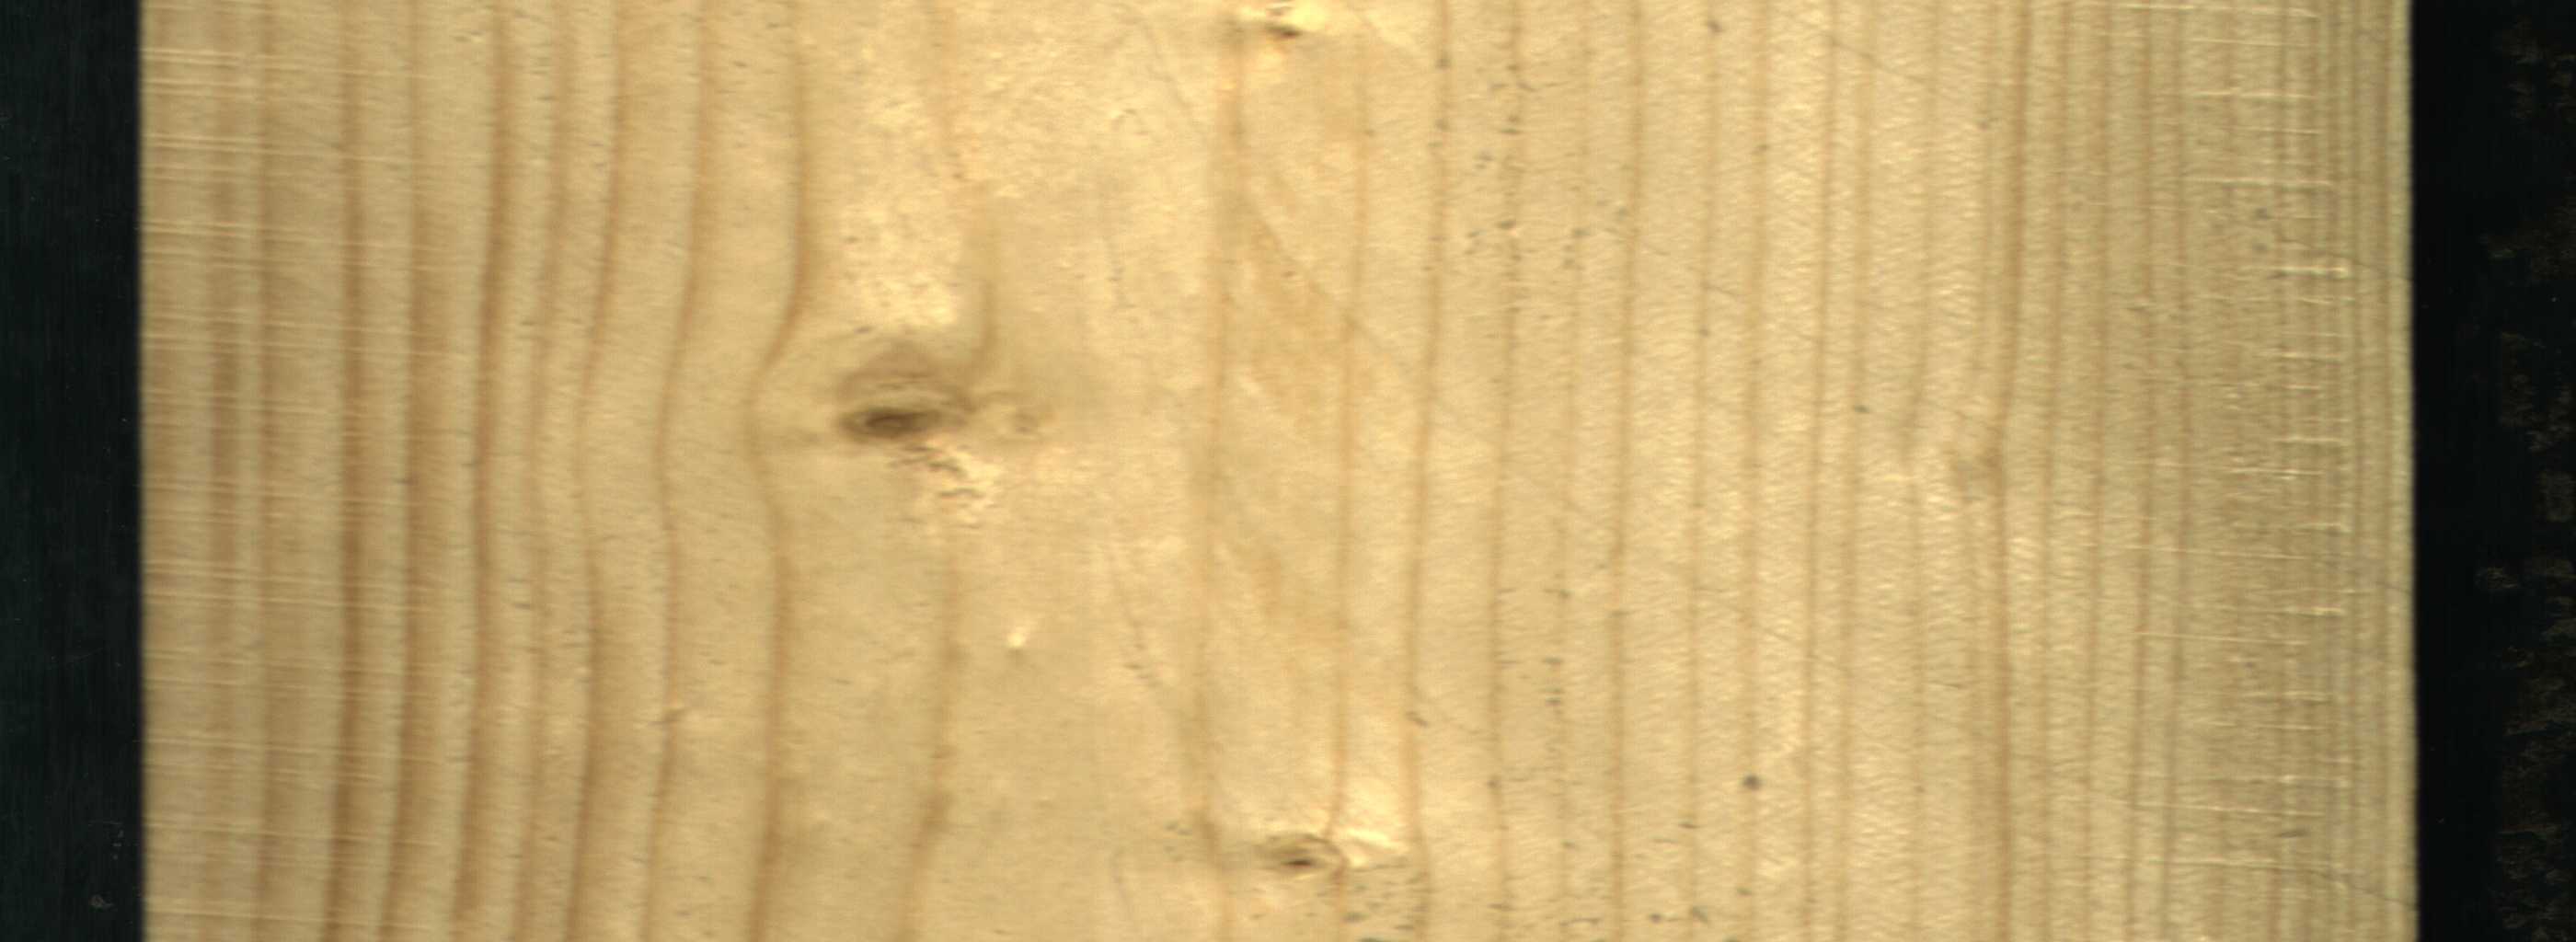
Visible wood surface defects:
Live_Knot
Live_Knot
Live_Knot